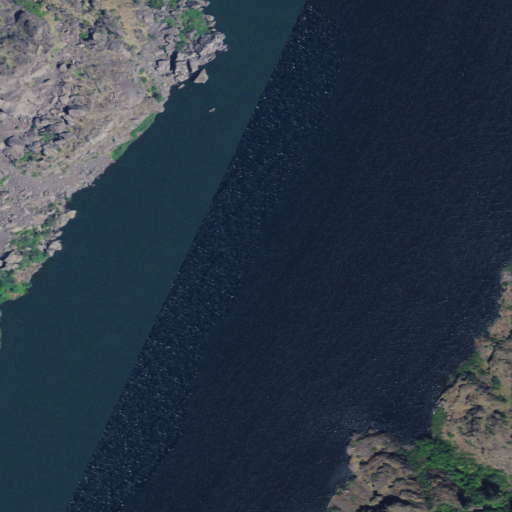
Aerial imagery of valley in Idaho named Schoolmam Gulch containing open water, shrub, evergreen forest, and grassland